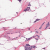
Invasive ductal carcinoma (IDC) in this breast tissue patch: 1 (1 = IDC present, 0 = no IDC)